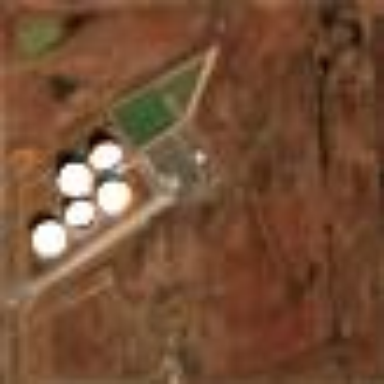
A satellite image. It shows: Fence surrounding industrial area designated as petroleum terminal.